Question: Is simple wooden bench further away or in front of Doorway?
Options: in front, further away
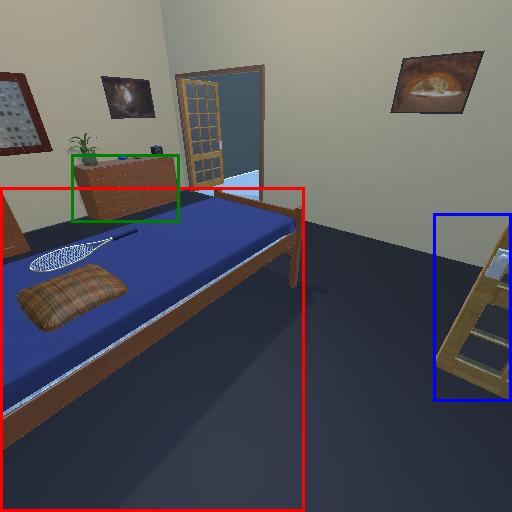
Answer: in front